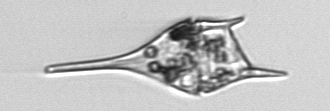
Label: Tripos_lineatus